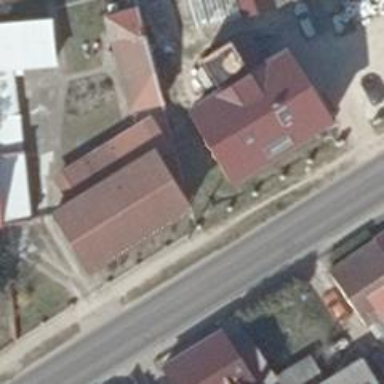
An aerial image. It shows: Residential building.